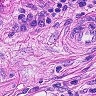
Metastatic tissue present: yes